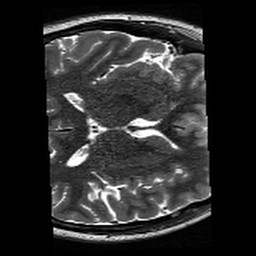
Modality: T2w
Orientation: axial
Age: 32
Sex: female
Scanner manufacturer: siemens
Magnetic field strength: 3 T
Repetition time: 13.15 s
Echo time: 0.082 s